Question:
I tried to divided Linq queries into 3 (total, success, fail) but so far "Total" Linq query is working fine. Please help me to get "Success", "Fail" columns (it has mulitple statuses and we have to check the last column of each transaction and destination)
Note: you need to group by ProcessTime, TransactionId, Destination and check last column whether it is success or Fail then apply count (we are using oracle as backend)
LINQ for Total count
'''
var query = (from filetrans in context.FILE_TRANSACTION
join route in context.FILE_ROUTE on filetrans.FILE_TRANID equals route.FILE_TRANID
where
filetrans.PROCESS_STRT_TIME >= fromDateFilter && filetrans.PROCESS_STRT_TIME <= toDateFilter
select new { PROCESS_STRT_TIME = DbFunctions.TruncateTime((DateTime)filetrans.PROCESS_STRT_TIME), filetrans.FILE_TRANID, route.DESTINATION }).
GroupBy(p => new { p.PROCESS_STRT_TIME, p.FILE_TRANID, p.DESTINATION });
var result = query.GroupBy(x => x.Key.PROCESS_STRT_TIME).Select(x => new { x.Key, Count = x.Count() }).ToDictionary(a => a.Key, a => a.Count);
'''
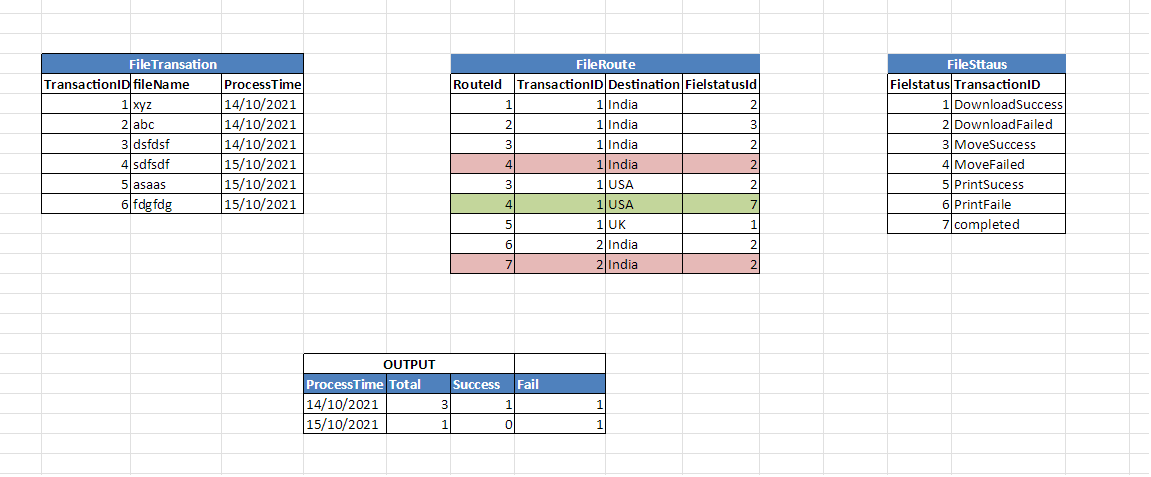
Answer: Check this solution. If it gives wrong result, then I need more details.
'''
var fileTransQuery =
from filetrans in context.AFRS_FILE_TRANSACTION
where accountIds.Contains(filetrans.ACNT_ID) &&
filetrans.PROCESS_STRT_TIME >= fromDateFilter && filetrans.PROCESS_STRT_TIME <= toDateFilter
select filetrans;
var routesQuery =
from filetrans in fileTransQuery
join route in context.AFRS_FILE_ROUTE on filetrans.FILE_TRANID equals route.FILE_TRANID
select route;
var lastRouteQuery =
from d in routesQuery.GroupBy(route => new { route.FILE_TRANID, route.DESTINATION })
.Select(g => new
{
g.Key.FILE_TRANID,
g.Key.DESTINATION,
ROUTE_ID = g.Max(x => x.ROUTE_ID)
})
from route in routesQuery
.Where(route => d.FILE_TRANID == route.FILE_TRANID && d.DESTINATION == route.DESTINATION && d.ROUTE_ID == route.ROUTE_ID)
select route;
var recordsQuery =
from filetrans in fileTransQuery
join route in lastRouteQuery on filetrans.FILE_TRANID equals route.FILE_TRANID
select new { filetrans.PROCESS_STRT_TIME, route.CRNT_ROUTE_FILE_STATUS_ID };
var result = recordsQuery
.GroupBy(p => DbFunctions.TruncateTime((DateTime)p.PROCESS_STRT_TIME))
.Select(g => new TrendData
{
TotalCount = g.Sum(x => x.CRNT_ROUTE_FILE_STATUS_ID != 7 && x.CRNT_ROUTE_FILE_STATUS_ID != 8 ? 1 : 0)
SucccessCount = g.Sum(x => x.CRNT_ROUTE_FILE_STATUS_ID == 7 ? 1 : 0),
FailCount = g.Sum(x => failureStatus.Contains(x.CRNT_ROUTE_FILE_STATUS_ID) ? 1 : 0),
Date = g.Min(x => x.PROCESS_STRT_TIME)
})
.OrderBy(x => x.Date)
.ToList();
'''